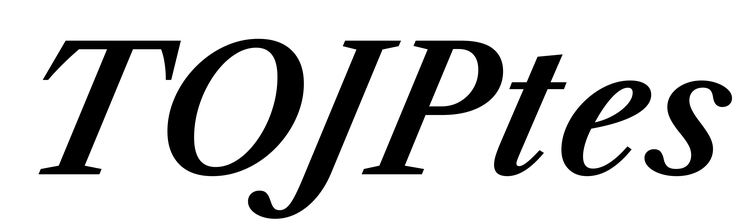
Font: LibreCaslonText-Italic_SemiBold_Italic